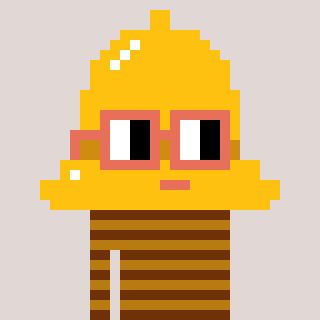
a pixel art character with square orange glasses, a bell-shaped head and a gold-colored body on a warm background